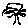
Label: tree